Question: I have 2 programs and i want to add a folder with 2 subfolders to the right click menu on a file (Context Menu), so, when i press on a file, it shows me the name of the folder. When i move the cursor onto the folder, it should show the 2 subfolders (for 2 programs that i made that change size of this file.
MY PROBLEM: I don't know how to tell the registry that the folder (called MyPrograms, see below) has 2 subfolders.
IMPORTANT: I do NOT want to use software like Easy Context Menu.
<URL>
This is how it looks so far.
When i press right click on a file, it looks like this:
You see that the last option has an arrow, i want the same, so subfolders.
[
The Values of my Keys are the following<URL>
<URL>
<URL>
This now looks a bit weird.
Thank you for your time.
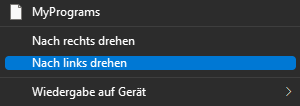
Answer: I had to add this "SubCommands":
<URL>
Now there is an arrow.